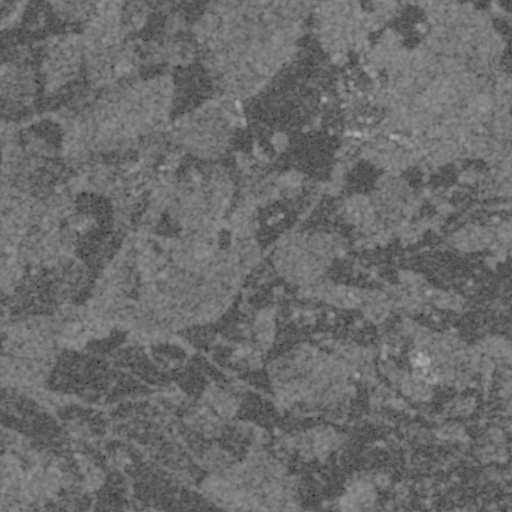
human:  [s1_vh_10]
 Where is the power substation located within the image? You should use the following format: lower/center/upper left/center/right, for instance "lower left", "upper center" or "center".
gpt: The power substation is located in the upper right of the image.
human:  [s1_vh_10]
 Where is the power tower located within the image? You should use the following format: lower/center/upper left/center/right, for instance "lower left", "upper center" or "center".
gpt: The power tower is located in the right of the image.
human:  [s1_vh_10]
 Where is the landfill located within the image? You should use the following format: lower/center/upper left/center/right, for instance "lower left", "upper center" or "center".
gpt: There is no landfill in the image.

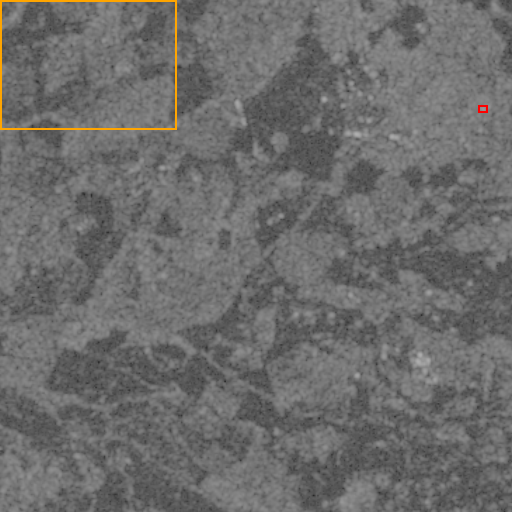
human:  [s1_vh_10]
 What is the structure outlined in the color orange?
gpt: The structure outlined in orange is a crop field.
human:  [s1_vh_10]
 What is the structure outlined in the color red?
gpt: The structure outlined in red is a power substation.
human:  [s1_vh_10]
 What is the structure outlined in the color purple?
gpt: There is no purple outline.